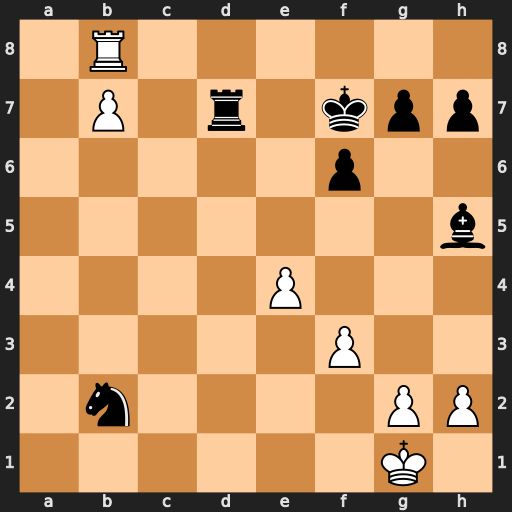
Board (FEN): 1R6/1P1r1kpp/5p2/7b/4P3/5P2/1n4PP/6K1
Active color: w
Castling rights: -
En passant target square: -
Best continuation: Rf8+ Kxf8 b8=Q+